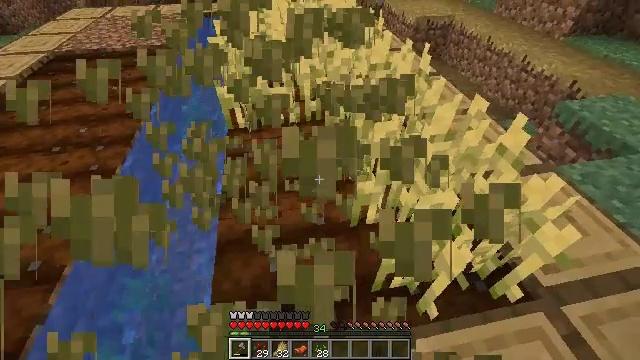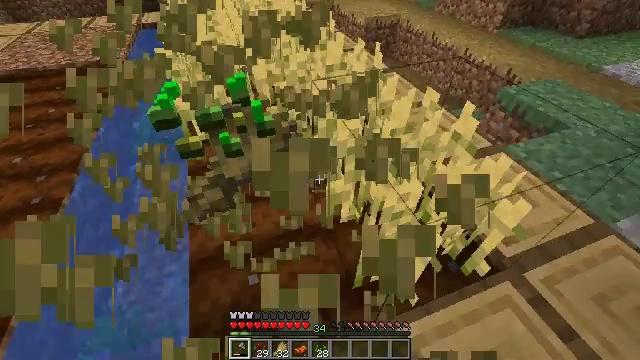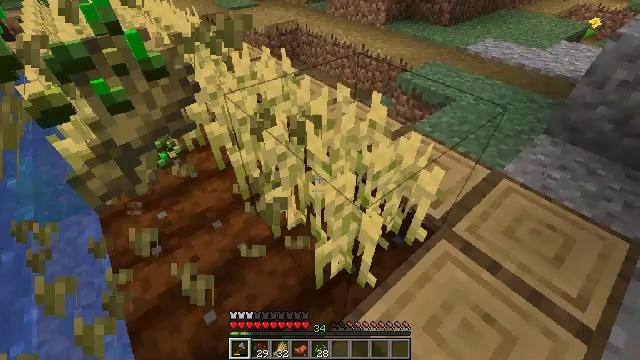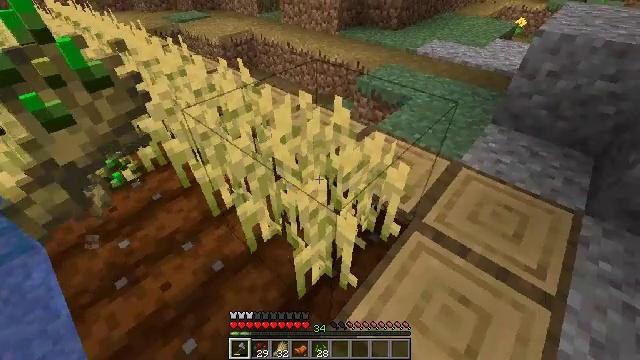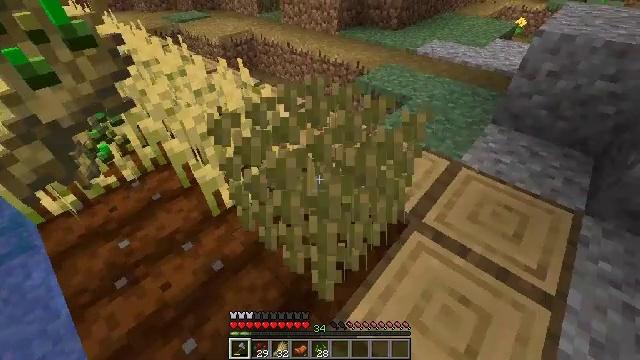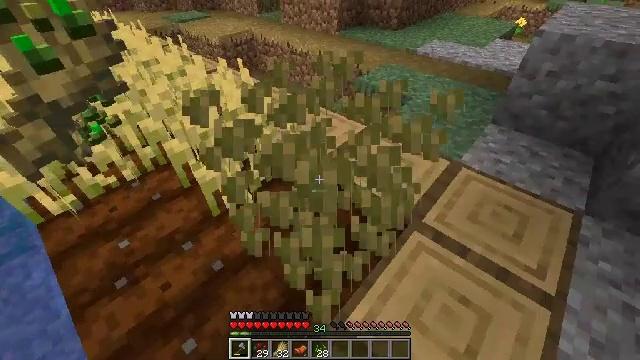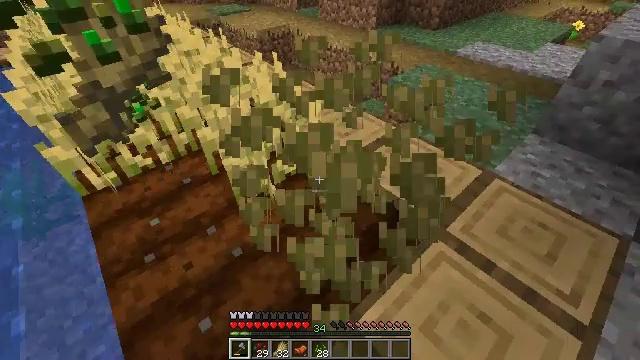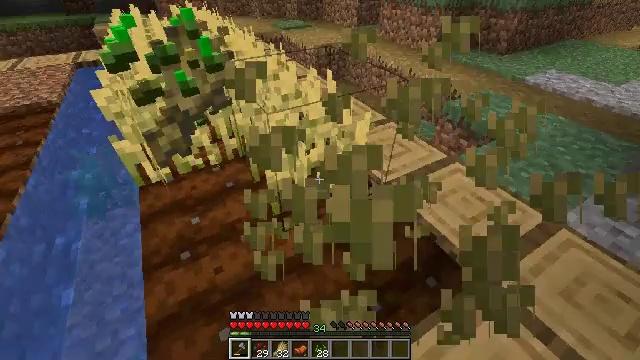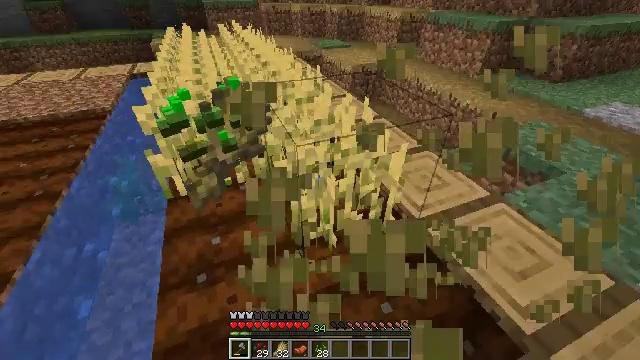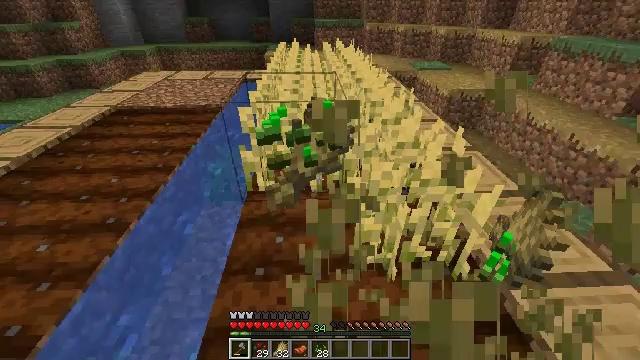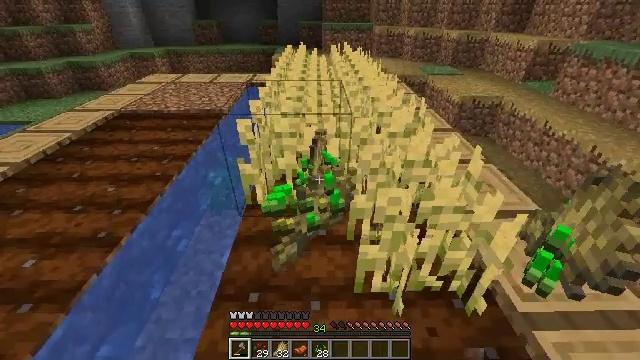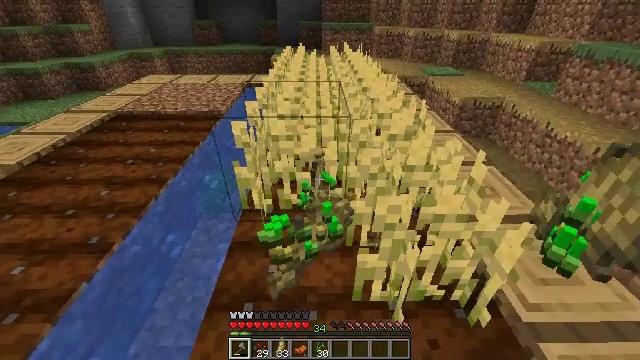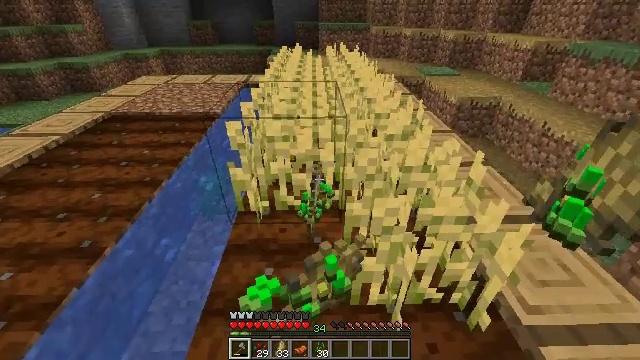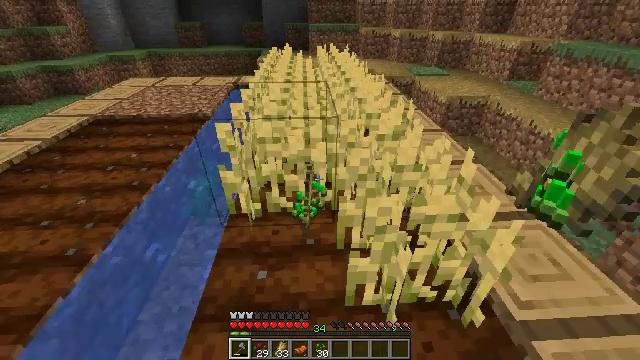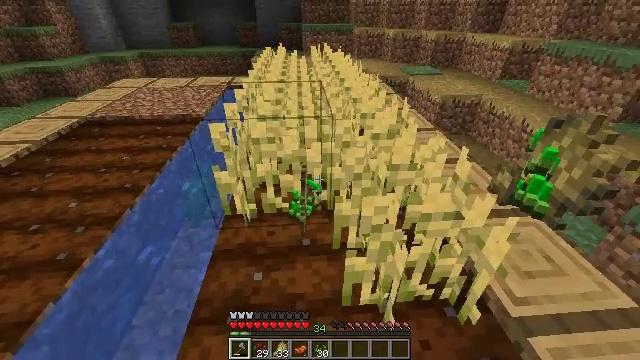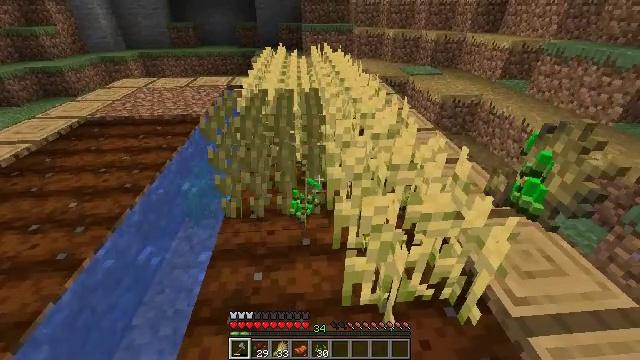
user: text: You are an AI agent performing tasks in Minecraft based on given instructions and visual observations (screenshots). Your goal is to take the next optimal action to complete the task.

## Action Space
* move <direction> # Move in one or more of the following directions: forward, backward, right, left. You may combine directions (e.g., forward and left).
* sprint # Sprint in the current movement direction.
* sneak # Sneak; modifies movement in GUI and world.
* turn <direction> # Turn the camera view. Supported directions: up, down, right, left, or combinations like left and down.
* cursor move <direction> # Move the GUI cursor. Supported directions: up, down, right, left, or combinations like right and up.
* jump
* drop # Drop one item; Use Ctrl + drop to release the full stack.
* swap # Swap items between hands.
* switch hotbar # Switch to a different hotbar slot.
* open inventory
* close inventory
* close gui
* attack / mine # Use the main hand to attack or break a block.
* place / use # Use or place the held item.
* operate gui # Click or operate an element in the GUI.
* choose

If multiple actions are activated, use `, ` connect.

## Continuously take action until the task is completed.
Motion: motion action
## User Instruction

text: Destroy the wheat to collect it.
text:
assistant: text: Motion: turn right
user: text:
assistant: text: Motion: turn right and up
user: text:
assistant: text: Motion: turn right and up
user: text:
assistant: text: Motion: attack / mine
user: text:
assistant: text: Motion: attack / mine
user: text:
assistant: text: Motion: turn left, attack / mine
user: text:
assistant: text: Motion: move forward, turn left and up
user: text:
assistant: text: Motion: move forward, turn left and up
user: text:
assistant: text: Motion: move forward, turn left and up
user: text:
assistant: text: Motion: turn left
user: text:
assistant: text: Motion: no_op
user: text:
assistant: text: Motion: no_op
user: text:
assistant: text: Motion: turn right
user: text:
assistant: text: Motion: turn right
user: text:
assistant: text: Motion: attack / mine
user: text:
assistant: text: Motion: attack / mine
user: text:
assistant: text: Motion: turn left and down, attack / mine
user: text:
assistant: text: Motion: move forward, turn left
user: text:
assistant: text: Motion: move forward
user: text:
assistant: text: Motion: move forward, turn right and down
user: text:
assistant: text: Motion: turn right and down
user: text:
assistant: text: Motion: turn right and down
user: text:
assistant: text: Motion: attack / mine
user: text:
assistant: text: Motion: attack / mine
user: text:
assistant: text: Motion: turn left and up, attack / mine
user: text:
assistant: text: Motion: turn left and up
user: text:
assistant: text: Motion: turn left and up
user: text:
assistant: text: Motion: turn left and up
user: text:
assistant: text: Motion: move forward, attack / mine
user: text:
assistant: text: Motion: move forward, turn left, attack / mine